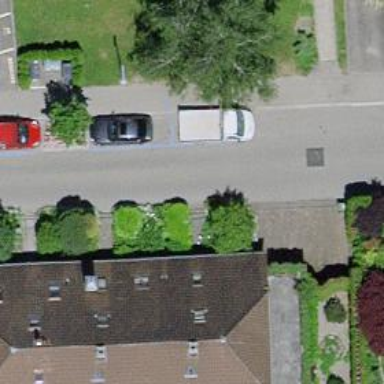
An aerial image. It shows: Chicane for traffic calming.